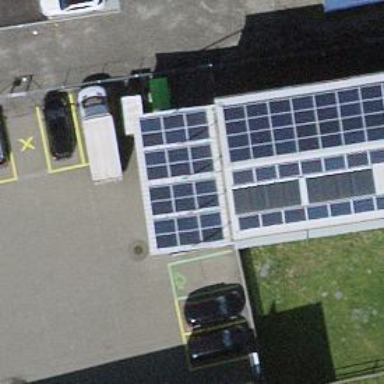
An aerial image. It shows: Solar power generator with photovoltaic panels.